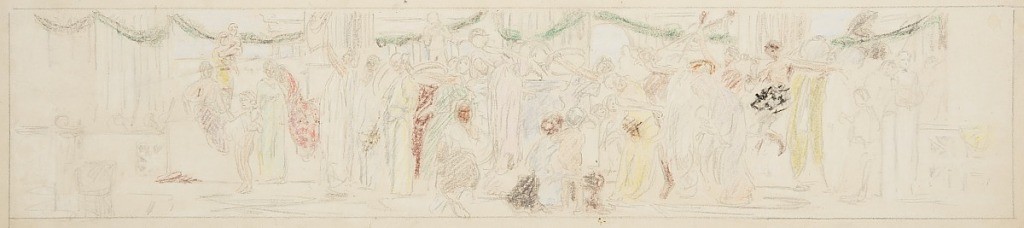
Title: Study for a procession, “Vintage Festival,” Mendelssohn Glee Club, New York, NY
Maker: Robert Frederick Blum, American, 1857–1903
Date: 1895–1898
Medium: Pastel crayon, graphite on paper
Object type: Drawing
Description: Sketch of male and female figures in procession through an arcade with columns and pedestals. Similar to 1904-16-1, but the maenad as in 1904-16-11 is looking and the composition begins at left as it does in 1904-16-24. It closes also at right differently, the architecture being pushed back by a railing in front of which a group of three figures is shown at left.